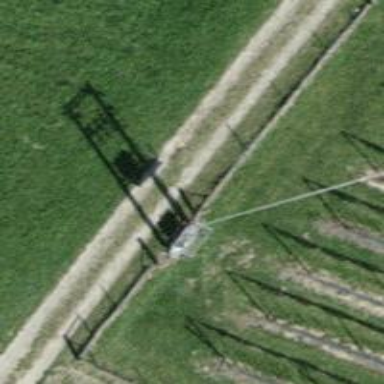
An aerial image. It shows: Minor power line.